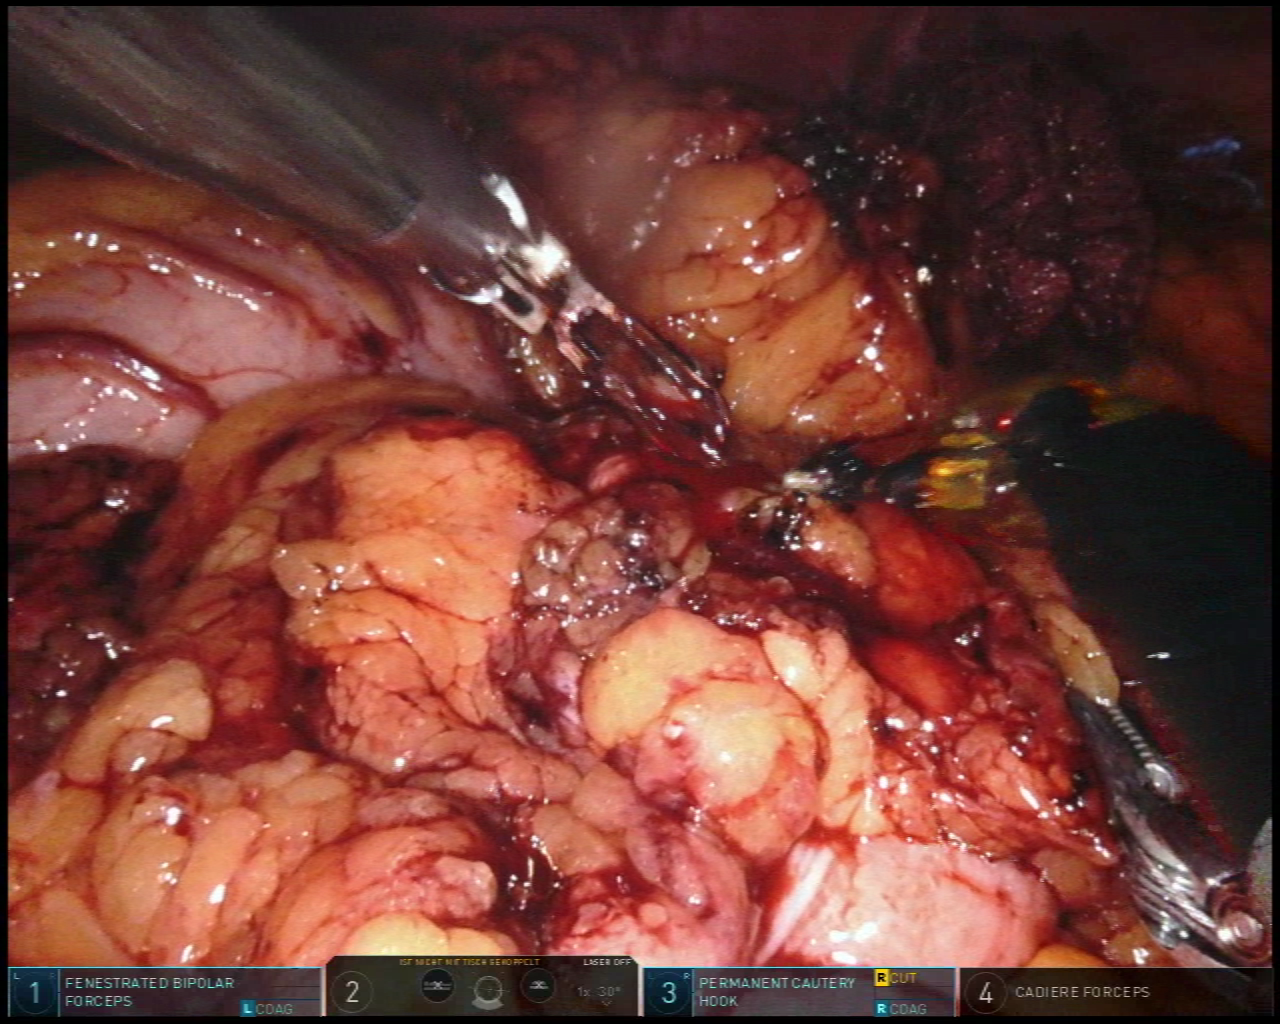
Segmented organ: stomach
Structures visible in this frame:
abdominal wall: yes
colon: yes
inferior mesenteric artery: no
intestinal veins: no
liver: no
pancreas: no
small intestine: no
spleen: no
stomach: yes
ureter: no
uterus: no
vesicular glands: no